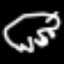
Label: frog